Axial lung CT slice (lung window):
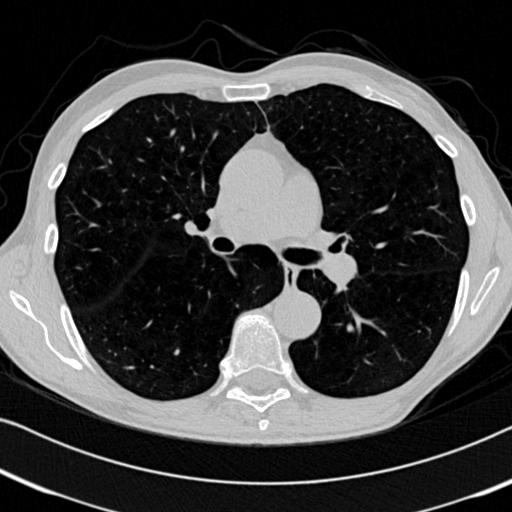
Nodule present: no